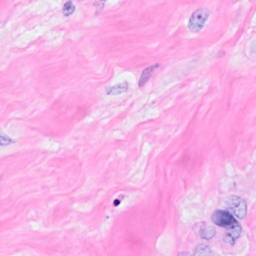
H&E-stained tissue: Breast